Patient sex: M
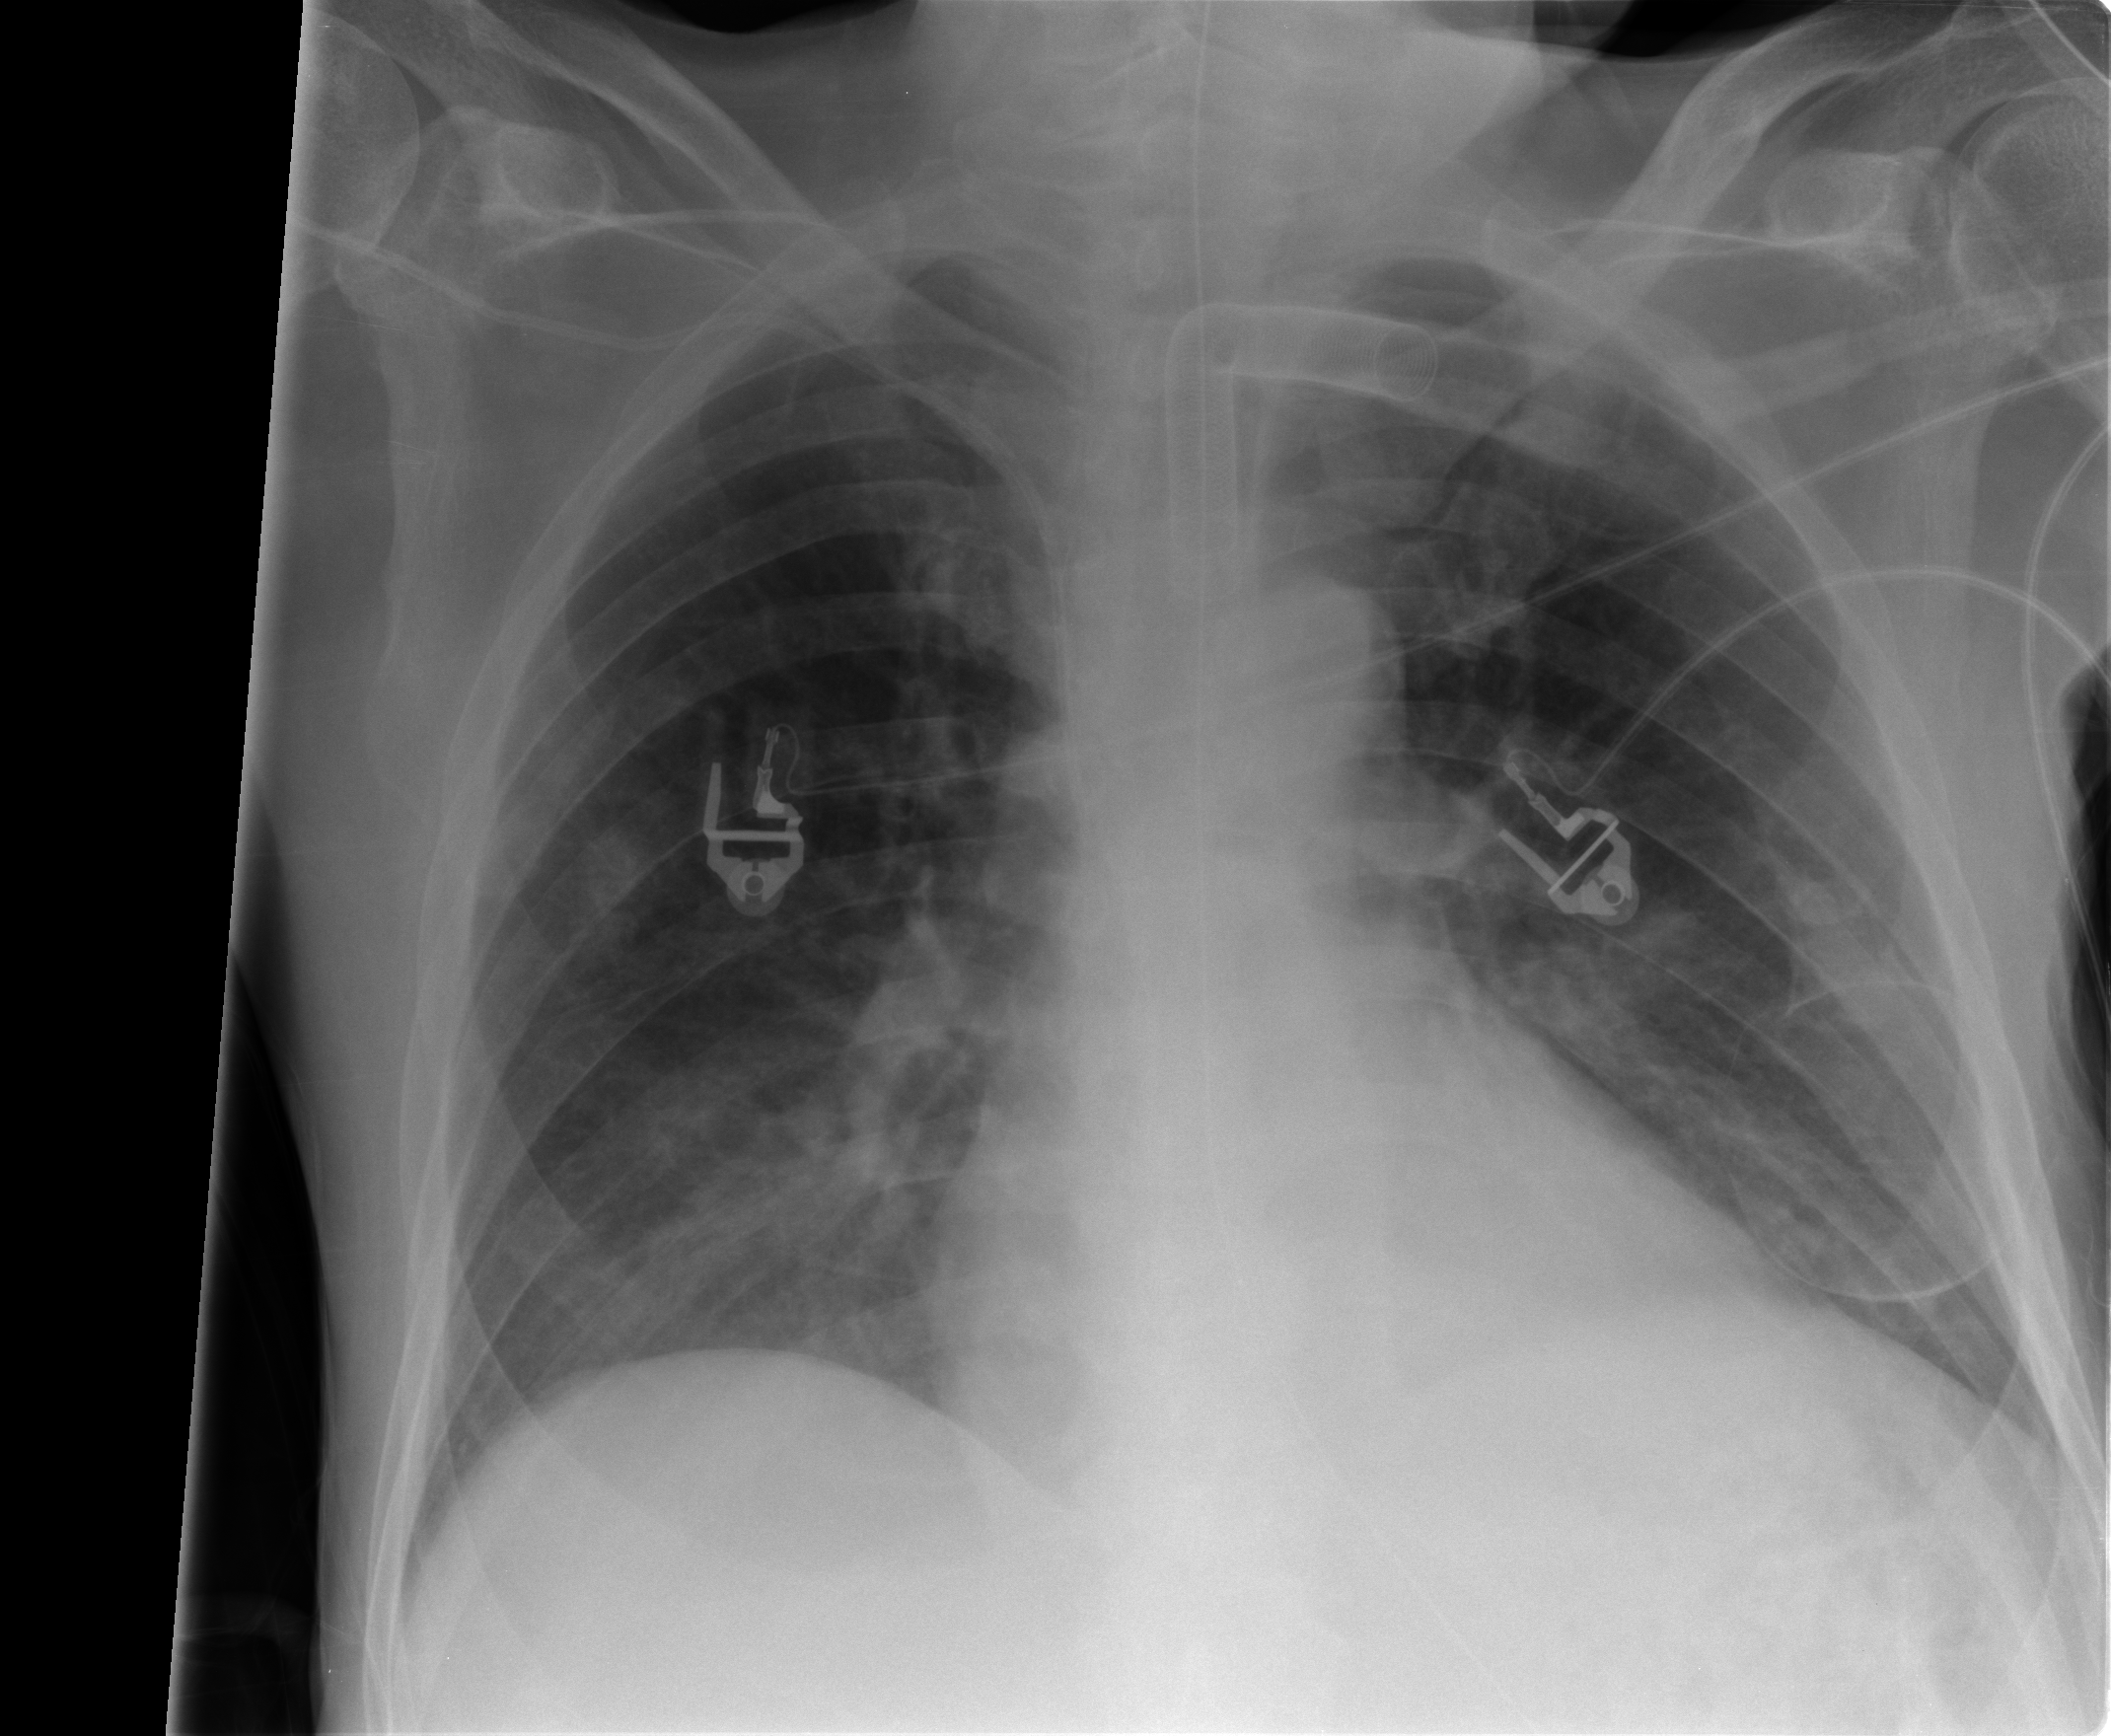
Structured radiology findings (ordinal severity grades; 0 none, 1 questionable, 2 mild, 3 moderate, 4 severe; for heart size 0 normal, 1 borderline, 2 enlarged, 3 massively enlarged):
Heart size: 0
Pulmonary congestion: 0
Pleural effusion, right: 0
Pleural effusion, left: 0
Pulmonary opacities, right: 1
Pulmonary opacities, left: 0
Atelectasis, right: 0
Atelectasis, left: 0